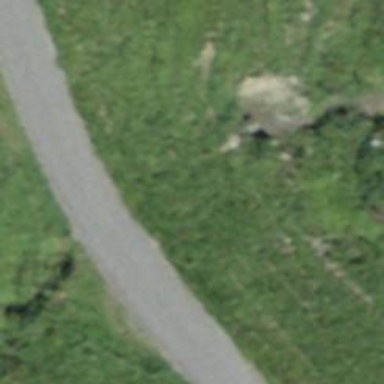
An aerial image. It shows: Culvert tunnel.